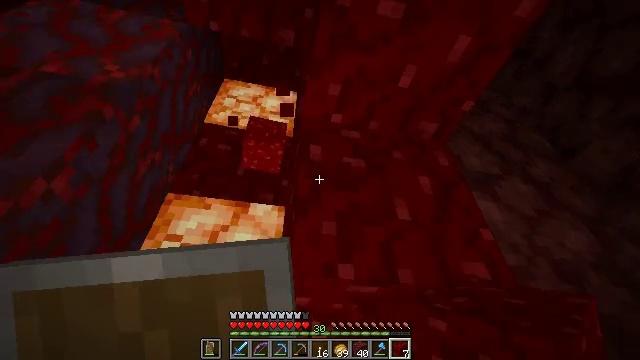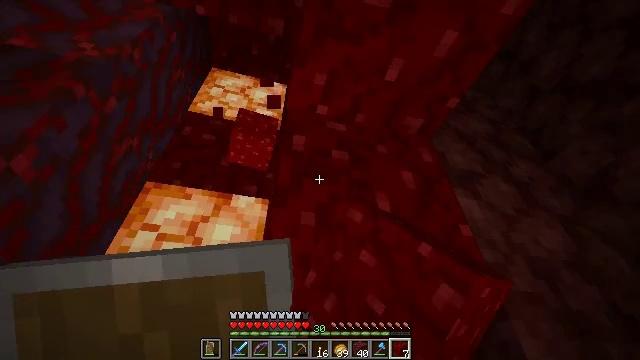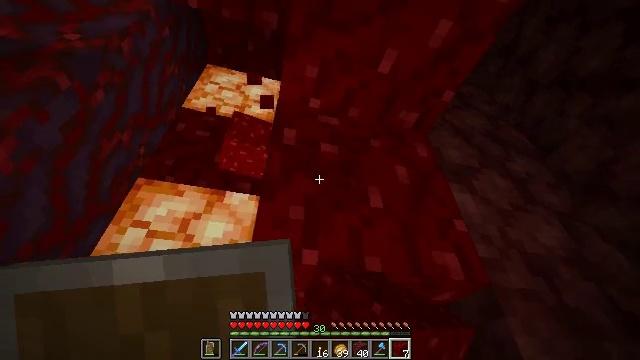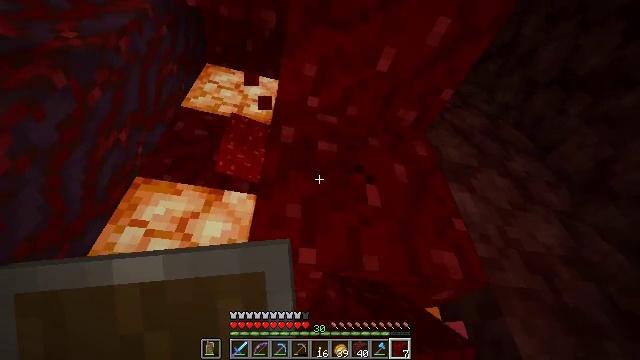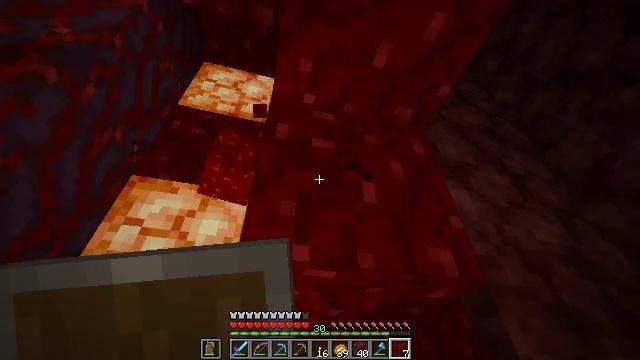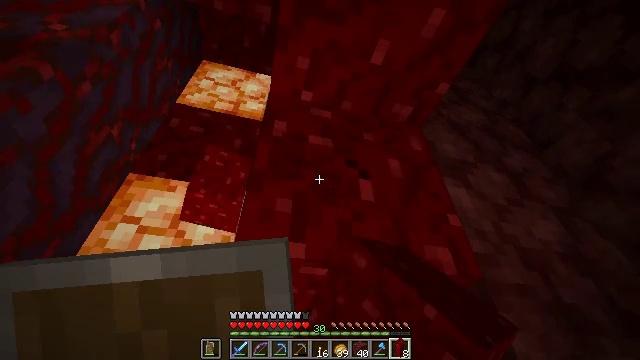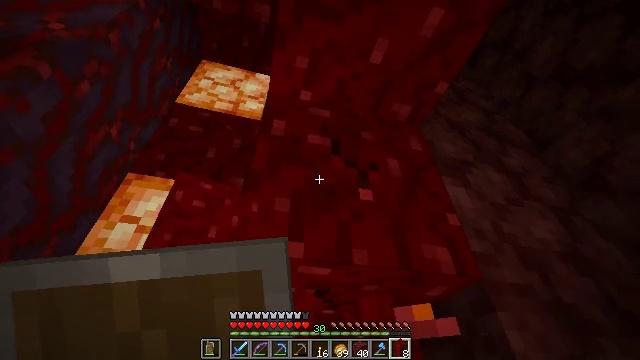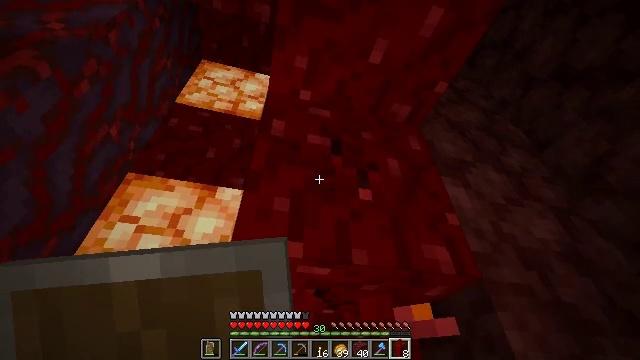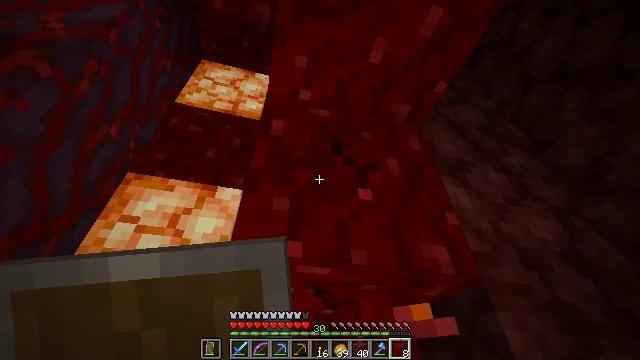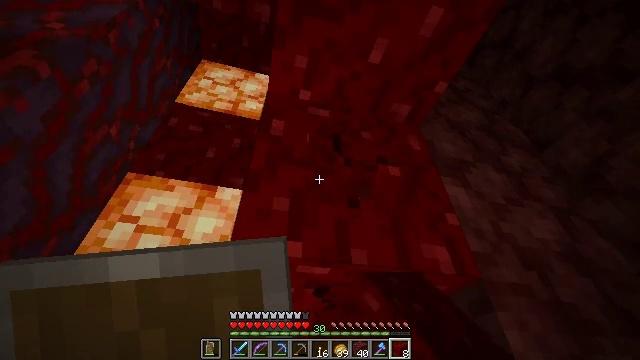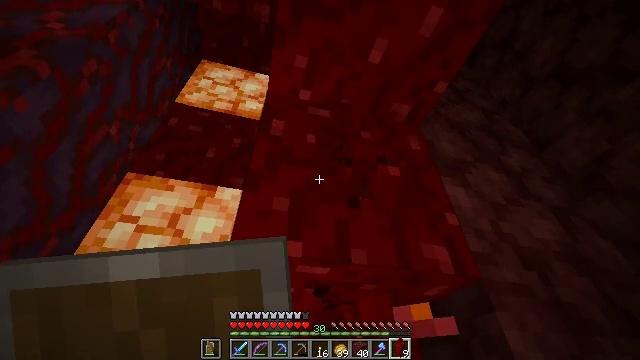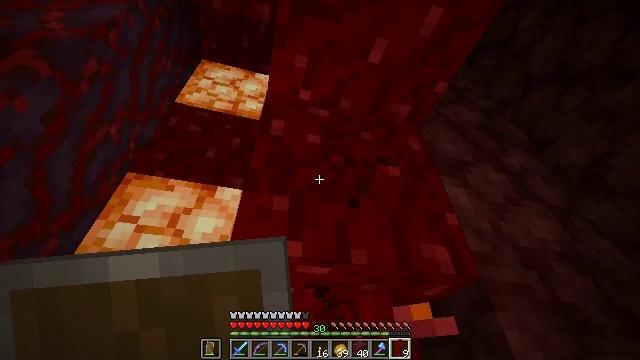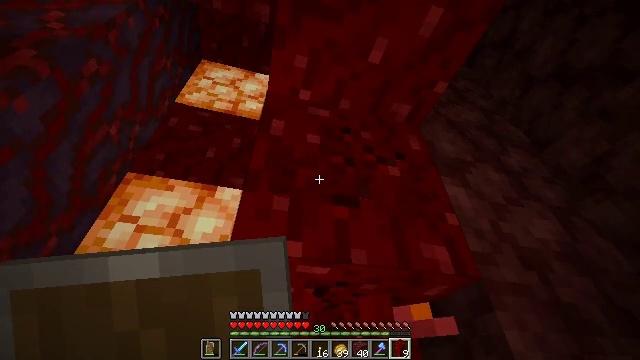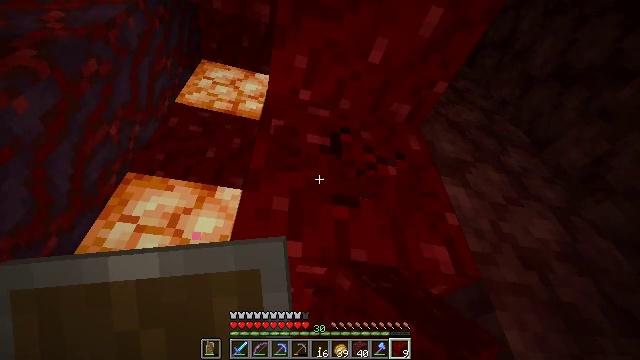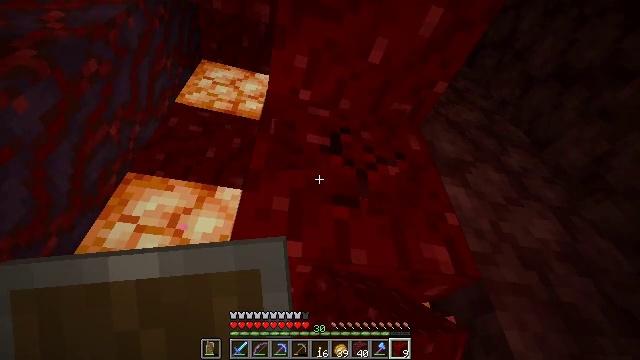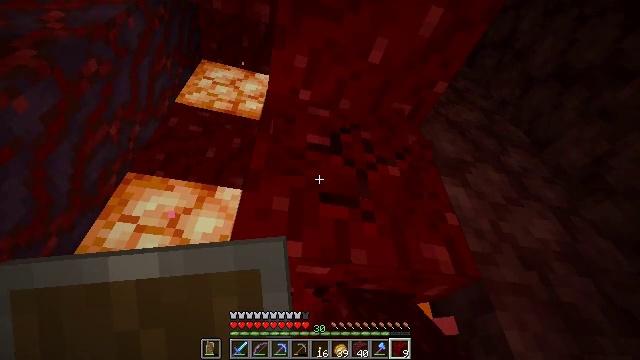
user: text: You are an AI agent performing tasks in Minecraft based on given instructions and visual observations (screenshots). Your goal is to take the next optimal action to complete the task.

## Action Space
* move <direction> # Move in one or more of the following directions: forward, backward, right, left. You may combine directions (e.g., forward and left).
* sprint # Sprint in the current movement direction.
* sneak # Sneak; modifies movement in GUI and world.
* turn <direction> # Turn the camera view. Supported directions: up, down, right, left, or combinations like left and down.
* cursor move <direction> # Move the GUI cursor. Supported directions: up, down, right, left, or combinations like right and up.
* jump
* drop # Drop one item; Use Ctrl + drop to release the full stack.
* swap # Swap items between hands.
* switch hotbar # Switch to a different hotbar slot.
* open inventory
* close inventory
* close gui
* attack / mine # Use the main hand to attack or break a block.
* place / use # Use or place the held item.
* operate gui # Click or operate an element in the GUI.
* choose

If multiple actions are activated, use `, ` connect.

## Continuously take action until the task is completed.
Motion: motion action
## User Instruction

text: Harvest nether wart blocks for resources.
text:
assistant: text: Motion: turn right, attack / mine
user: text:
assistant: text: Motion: attack / mine
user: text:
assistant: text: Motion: attack / mine
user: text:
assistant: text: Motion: attack / mine
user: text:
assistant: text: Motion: attack / mine
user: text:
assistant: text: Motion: attack / mine
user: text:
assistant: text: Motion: attack / mine
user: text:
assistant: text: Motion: attack / mine
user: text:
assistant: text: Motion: attack / mine
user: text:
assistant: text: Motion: attack / mine
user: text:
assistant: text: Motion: attack / mine
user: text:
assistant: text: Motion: attack / mine
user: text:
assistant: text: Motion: attack / mine
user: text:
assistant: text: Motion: attack / mine
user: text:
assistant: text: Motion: attack / mine
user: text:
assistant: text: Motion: attack / mine
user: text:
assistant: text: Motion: attack / mine
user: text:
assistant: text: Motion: attack / mine
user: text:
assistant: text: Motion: attack / mine
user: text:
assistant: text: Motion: attack / mine
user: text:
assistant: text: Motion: attack / mine
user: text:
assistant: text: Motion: attack / mine
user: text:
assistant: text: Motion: attack / mine
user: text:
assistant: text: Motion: attack / mine
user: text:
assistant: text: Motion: attack / mine
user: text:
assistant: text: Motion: attack / mine
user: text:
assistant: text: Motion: attack / mine
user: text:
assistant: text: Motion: attack / mine
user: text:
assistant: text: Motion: attack / mine
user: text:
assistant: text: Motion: attack / mine